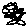
Label: flower